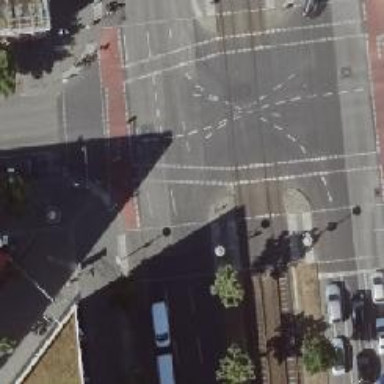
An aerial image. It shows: Tram crossing on the railway.